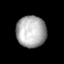
Tissue: skin
Cell type: Epithelial cells
Senescence score: 0.7314
Nuclear area (px): 919
Mean DAPI intensity: 172.996